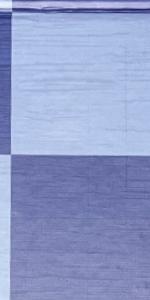
Label: Empty